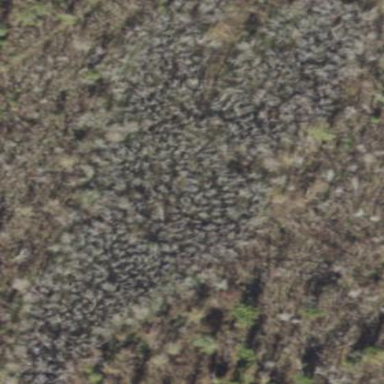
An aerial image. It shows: Swamp wetland with needleleaved vegetation.